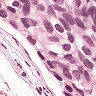
Metastatic tissue present: yes